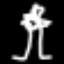
Label: palm tree